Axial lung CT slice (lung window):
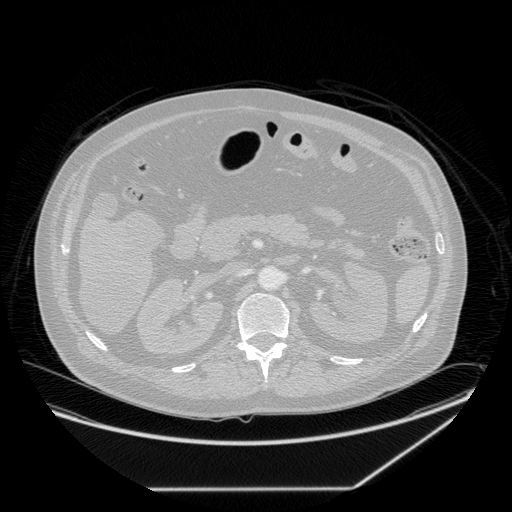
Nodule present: no